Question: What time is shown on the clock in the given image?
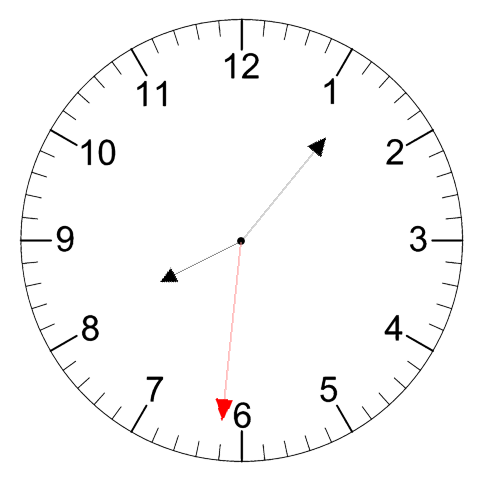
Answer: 08:06:31